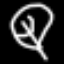
Label: leaf